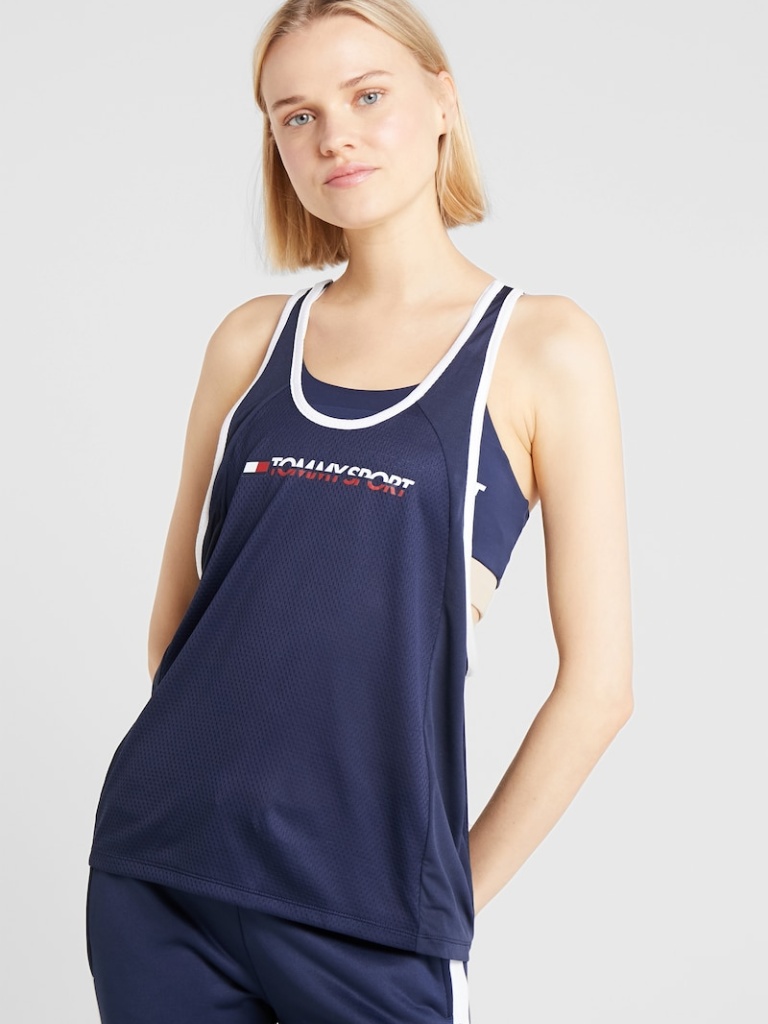
mesh loose sleeveless hip length Untucked v-neck tank